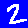
Digit: 2